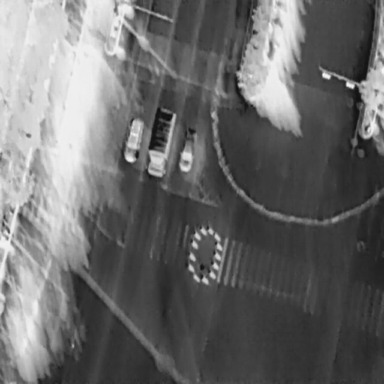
There are three objects shown in the infrared image, including two Cars, and an OtherVehicle.